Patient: sex M, age 65
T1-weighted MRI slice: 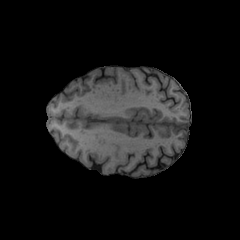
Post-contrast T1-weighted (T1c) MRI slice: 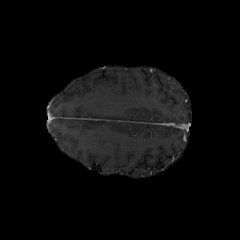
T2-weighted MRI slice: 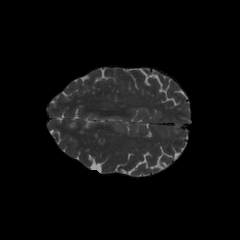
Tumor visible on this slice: no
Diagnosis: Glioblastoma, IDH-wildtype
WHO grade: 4